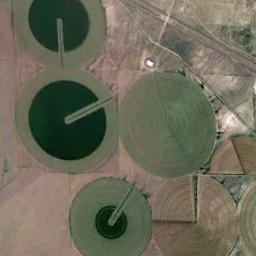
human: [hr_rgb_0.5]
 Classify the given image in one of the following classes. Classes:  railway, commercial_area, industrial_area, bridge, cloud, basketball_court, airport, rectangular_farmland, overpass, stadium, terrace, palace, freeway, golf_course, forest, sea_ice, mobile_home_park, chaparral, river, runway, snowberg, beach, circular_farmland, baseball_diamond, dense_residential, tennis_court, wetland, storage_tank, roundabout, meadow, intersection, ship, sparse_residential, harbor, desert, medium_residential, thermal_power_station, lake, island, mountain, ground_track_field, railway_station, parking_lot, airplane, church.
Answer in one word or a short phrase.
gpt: circular_farmland